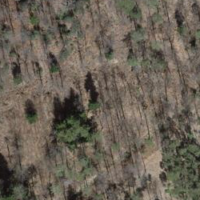
EUNIS habitat code: 41
Species observed at this site:
Phaneroptera falcata